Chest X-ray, PA view. Patient: 33 years old, sex M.
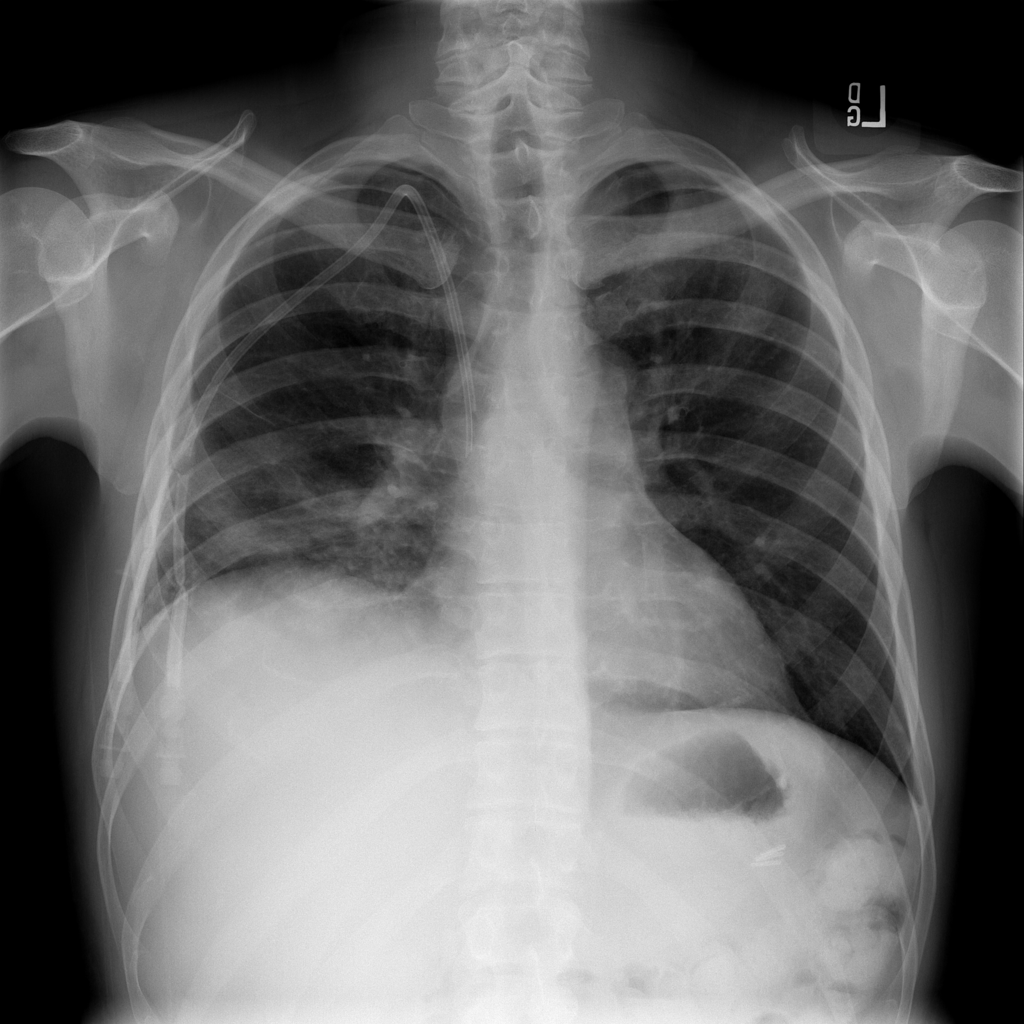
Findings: No Finding